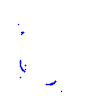
Particle: pion